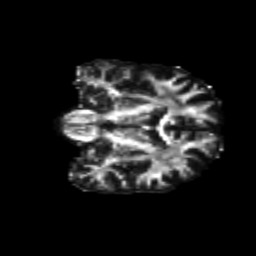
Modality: FA
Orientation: coronal
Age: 36
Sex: male
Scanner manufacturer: siemens
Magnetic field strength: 3 T
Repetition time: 8.6 s
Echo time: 0.095 s